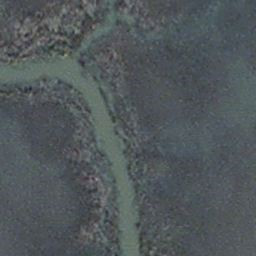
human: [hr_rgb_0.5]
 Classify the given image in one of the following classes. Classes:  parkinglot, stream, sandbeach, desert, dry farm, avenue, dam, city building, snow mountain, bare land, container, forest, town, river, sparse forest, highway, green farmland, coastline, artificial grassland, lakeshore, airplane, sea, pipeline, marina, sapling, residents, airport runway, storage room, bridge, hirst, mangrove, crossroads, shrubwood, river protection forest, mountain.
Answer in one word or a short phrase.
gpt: stream